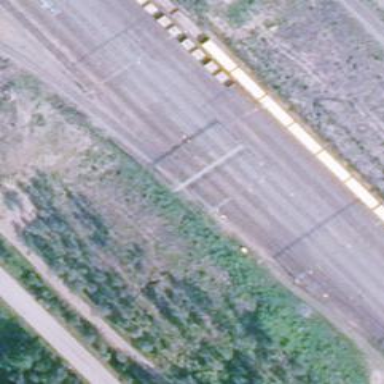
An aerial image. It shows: Railway signal.